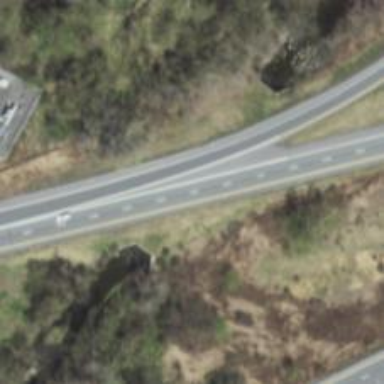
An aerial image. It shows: Trunk highway with expressway features.